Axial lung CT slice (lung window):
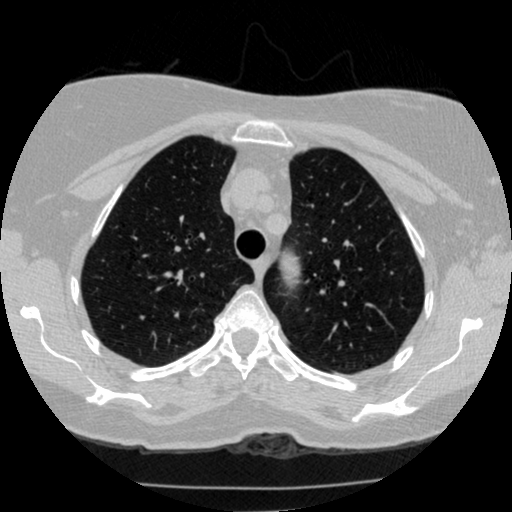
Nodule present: no